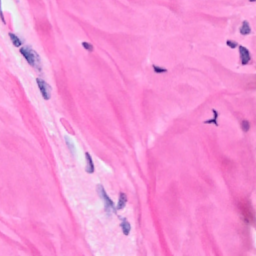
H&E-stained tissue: Breast